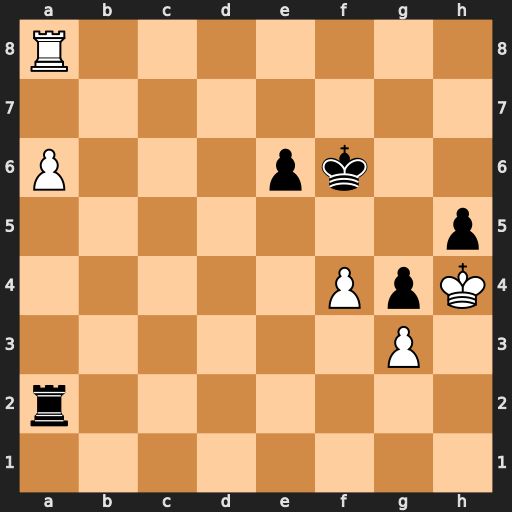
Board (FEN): R7/8/P3pk2/7p/5PpK/6P1/r7/8
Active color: w
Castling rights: -
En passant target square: -
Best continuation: Kxh5 Kf5 Rf8+